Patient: sex M, age 46
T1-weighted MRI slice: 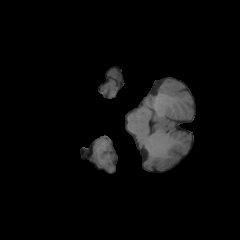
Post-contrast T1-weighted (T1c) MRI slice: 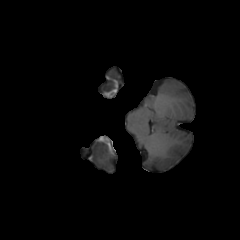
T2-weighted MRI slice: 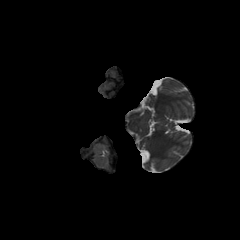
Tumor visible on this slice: no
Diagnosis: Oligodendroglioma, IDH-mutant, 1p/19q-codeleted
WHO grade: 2